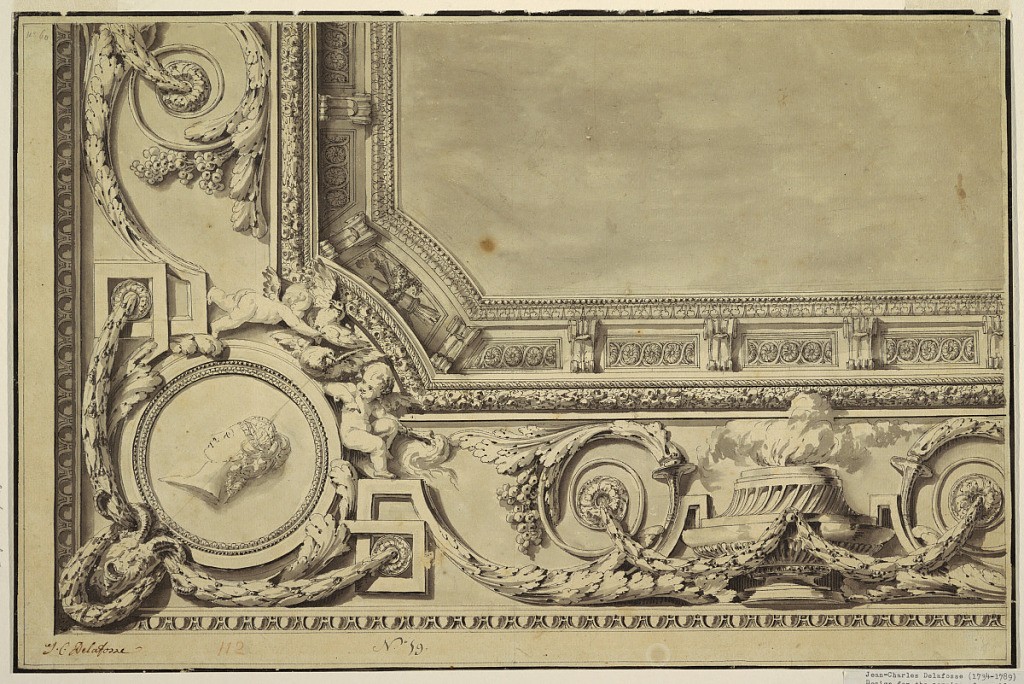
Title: Design for Cornice of Oblong Ceiling
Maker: Jean-Charles Delafosse, French, 1734 – 1789
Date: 1770–80
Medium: Pen and black ink, brush and grey and black wash, graphite
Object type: Drawing
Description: One quarter of the ceiling is shown. A circular medallion portrait of a woman is obliquely shown over a satyr mask and festoons in the corner. It is topped by a pair of doves, Cupid and Hymen. The sides are to show censers between acanthus spirals and behind festoons.